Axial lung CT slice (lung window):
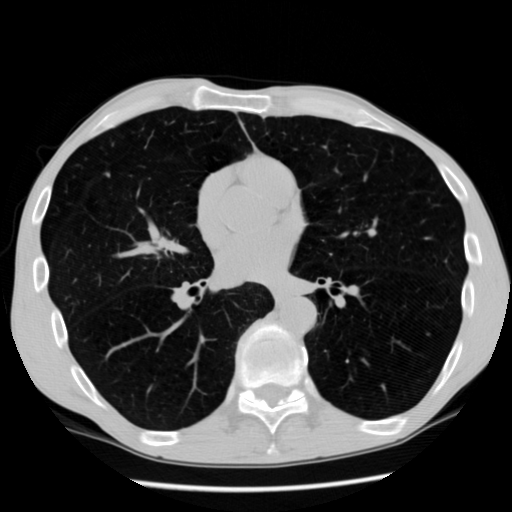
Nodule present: no